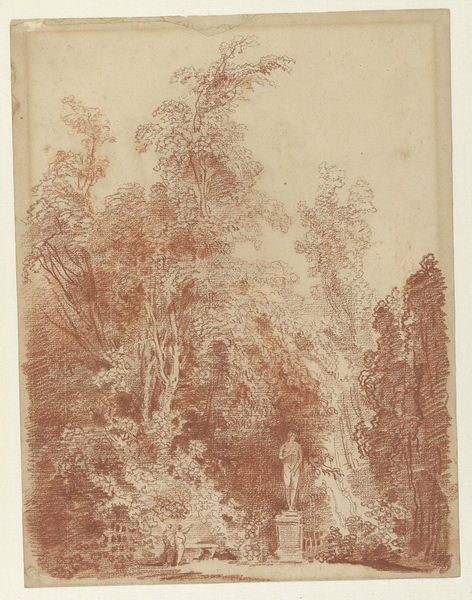
Titel: Gezicht in een park met een Venusbeeld
Künstler: Hubert Robert
Standort: Amsterdam
Institution: Rijksmuseum
Schlagwörter: bäume, menschen, kleid, zeichnung, park, weg, zaun, arm, sockel, birke, natur, wald, garten, statue, bank, stämme, betrachter, radierung, spaziergänger, rötel, standbild, rötelzeichnung, zeigt, prak, ezigen